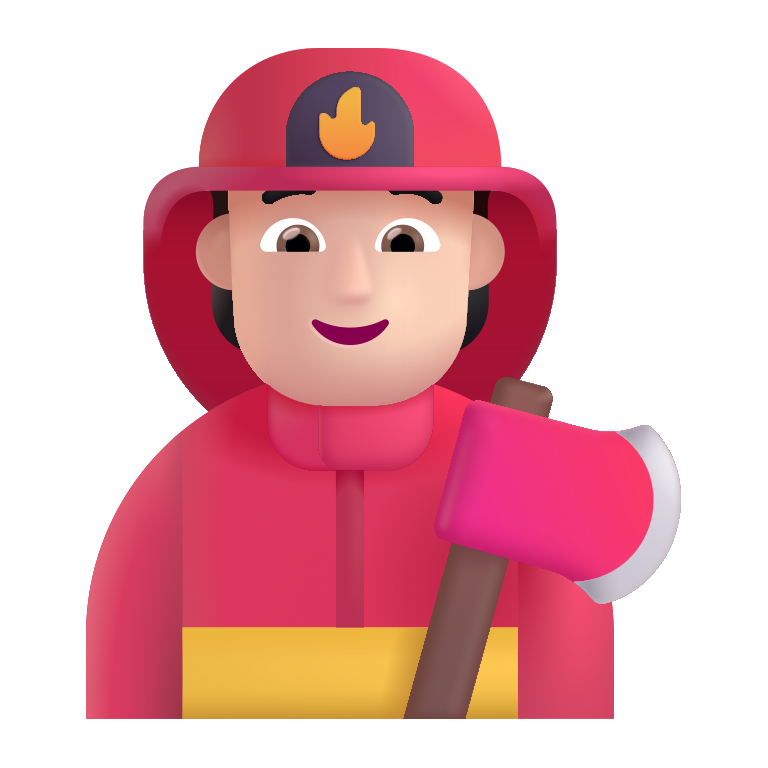
firefighter color light